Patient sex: F
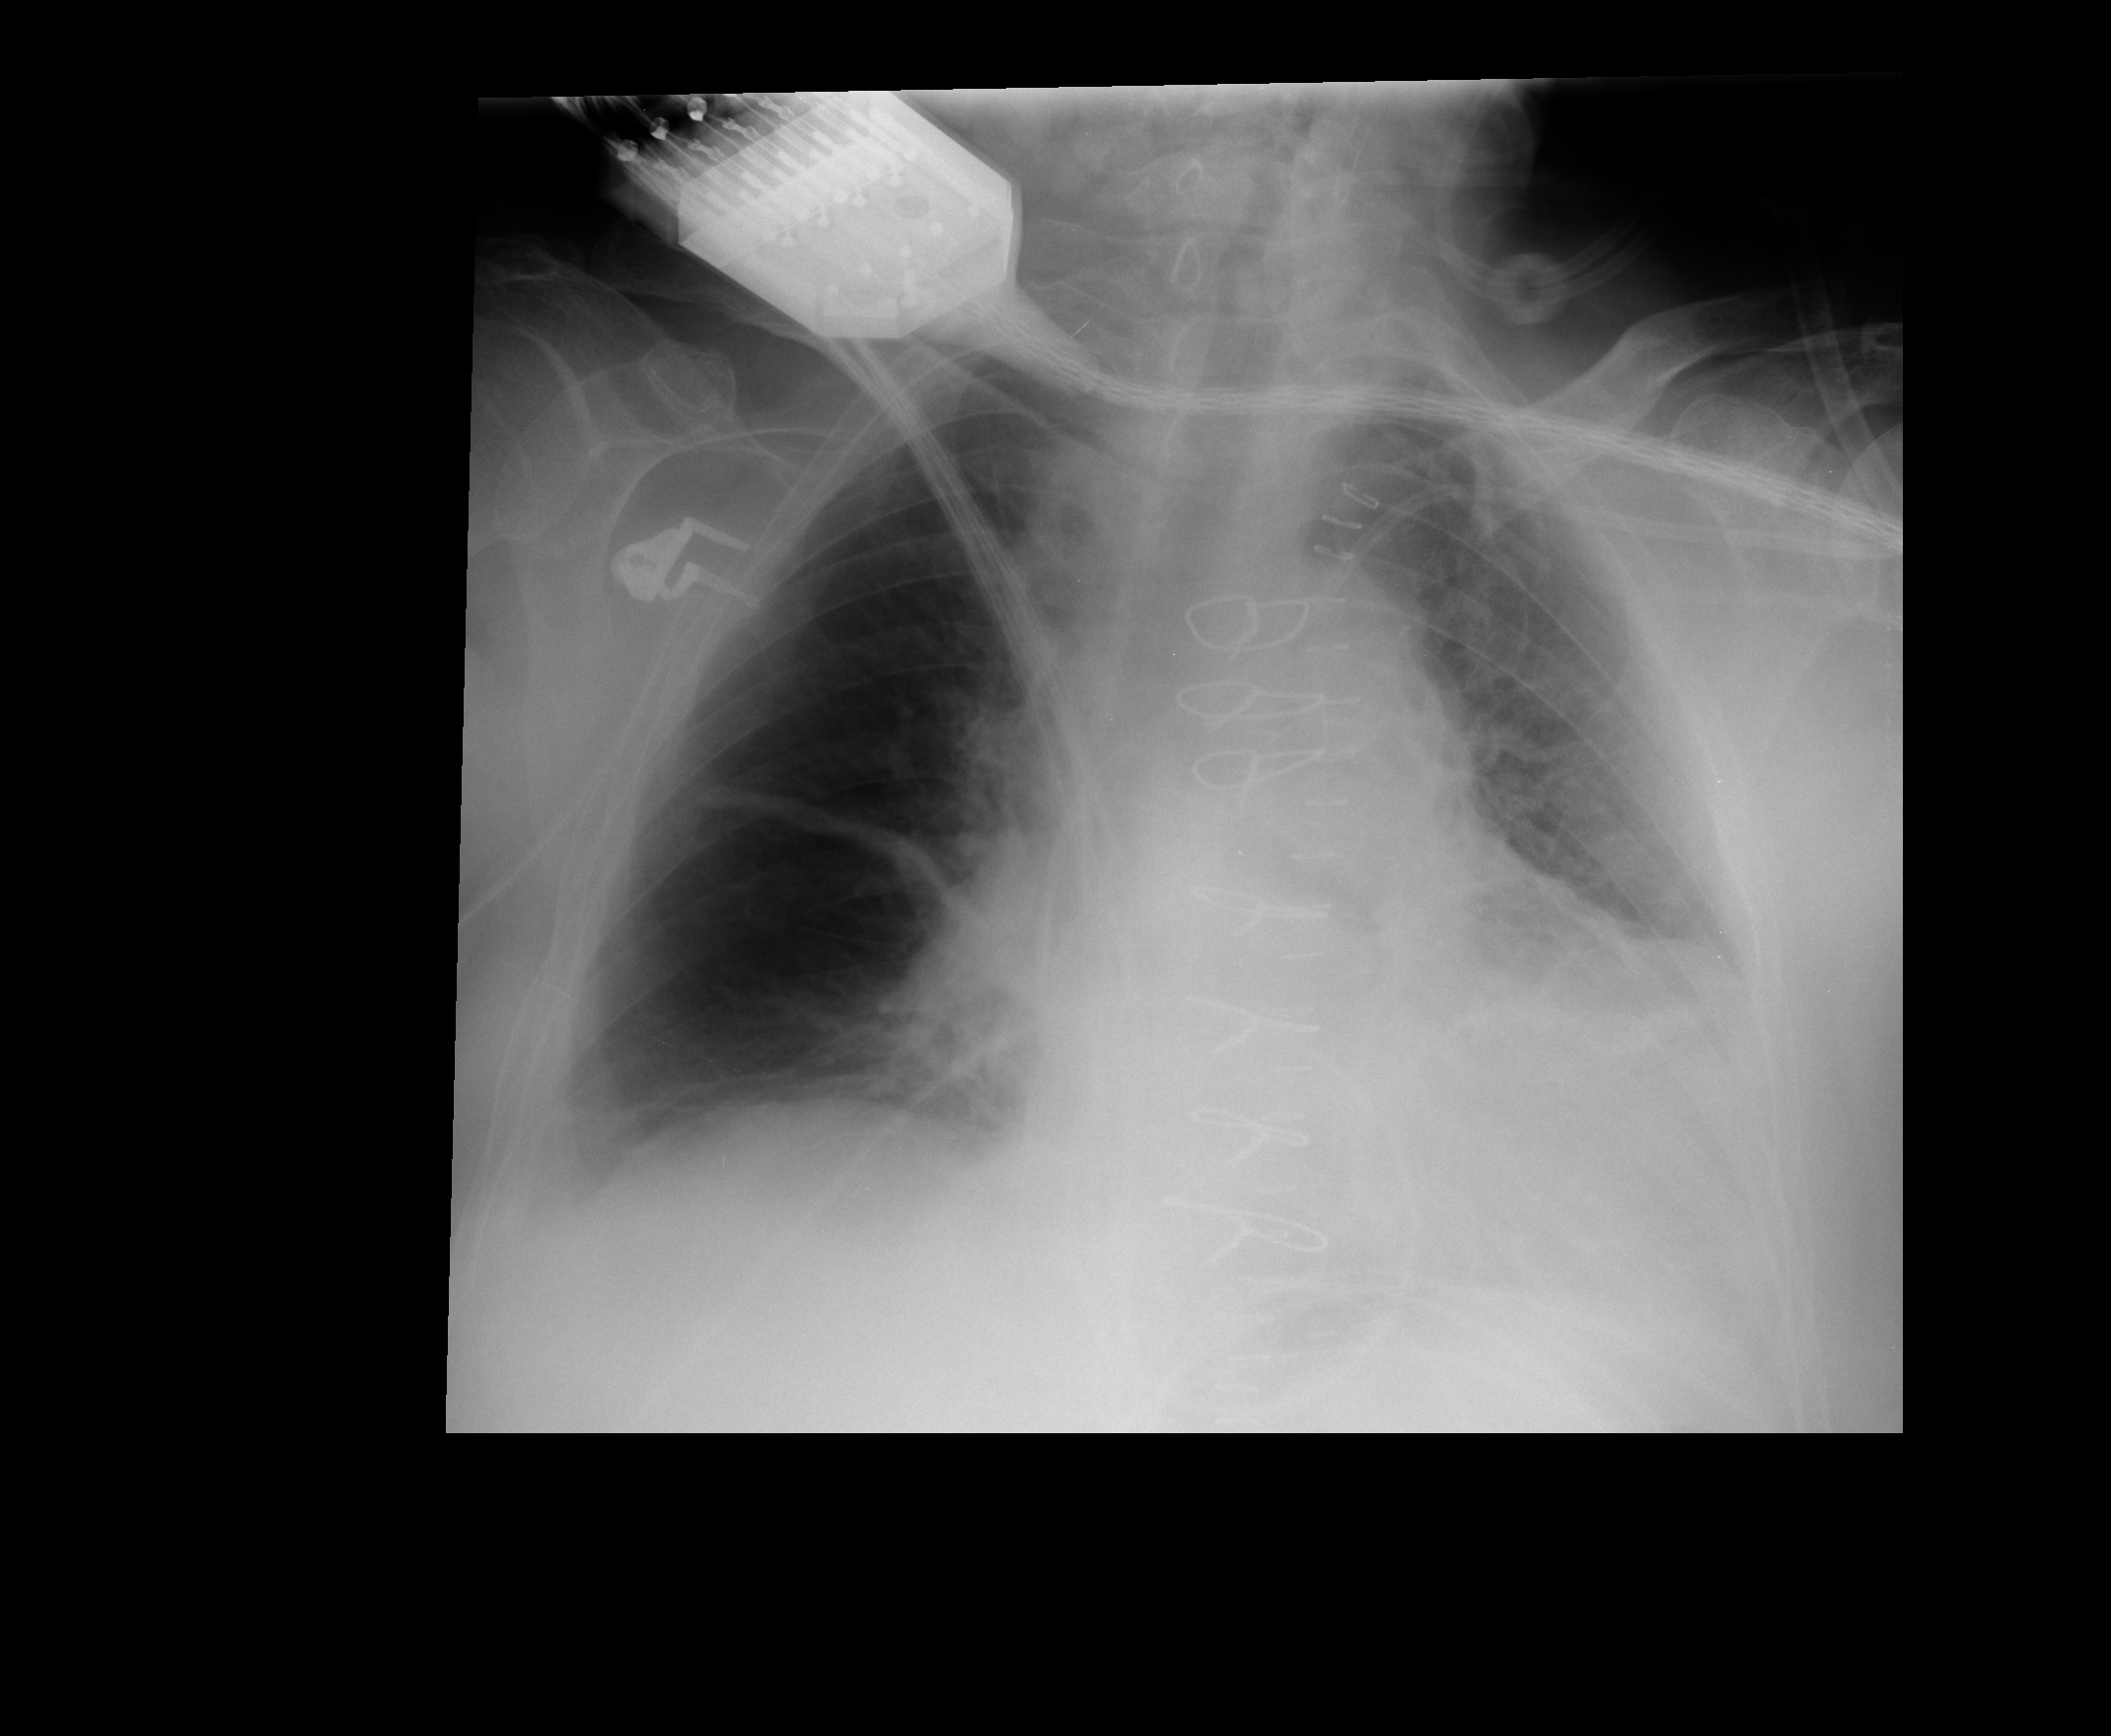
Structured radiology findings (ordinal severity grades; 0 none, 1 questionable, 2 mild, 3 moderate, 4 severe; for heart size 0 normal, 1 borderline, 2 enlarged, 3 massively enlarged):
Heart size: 1
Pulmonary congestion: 1
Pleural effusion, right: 0
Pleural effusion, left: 2
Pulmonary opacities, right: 0
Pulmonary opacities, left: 0
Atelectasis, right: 2
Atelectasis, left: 2